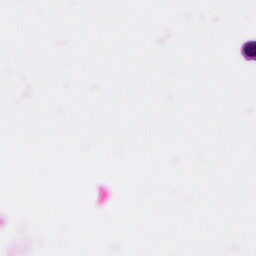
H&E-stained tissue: Pancreatic